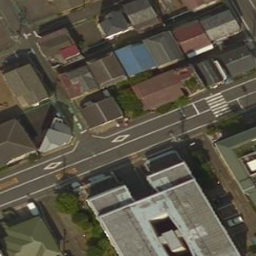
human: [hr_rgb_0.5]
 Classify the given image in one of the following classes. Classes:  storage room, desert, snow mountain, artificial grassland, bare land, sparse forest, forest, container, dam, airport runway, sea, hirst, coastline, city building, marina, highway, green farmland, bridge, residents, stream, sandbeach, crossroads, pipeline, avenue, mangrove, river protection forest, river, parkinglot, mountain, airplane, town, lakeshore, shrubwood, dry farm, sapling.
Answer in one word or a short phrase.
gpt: city building